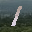
Label: 1